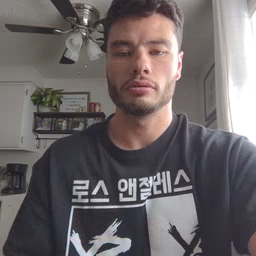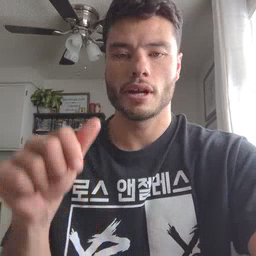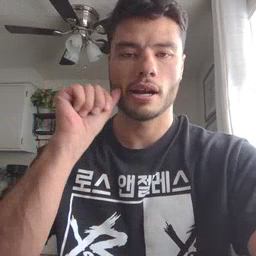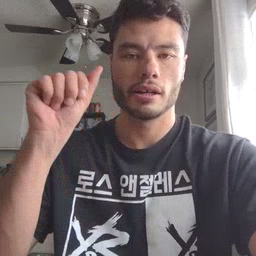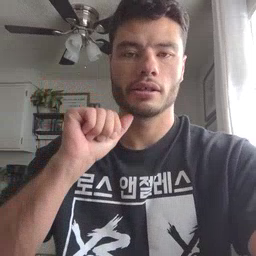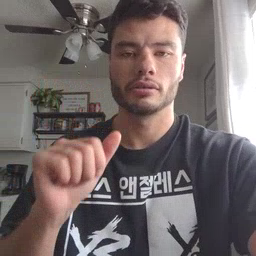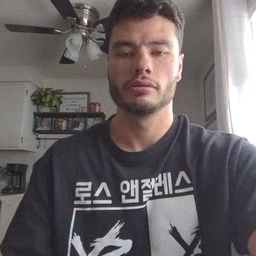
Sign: aunt